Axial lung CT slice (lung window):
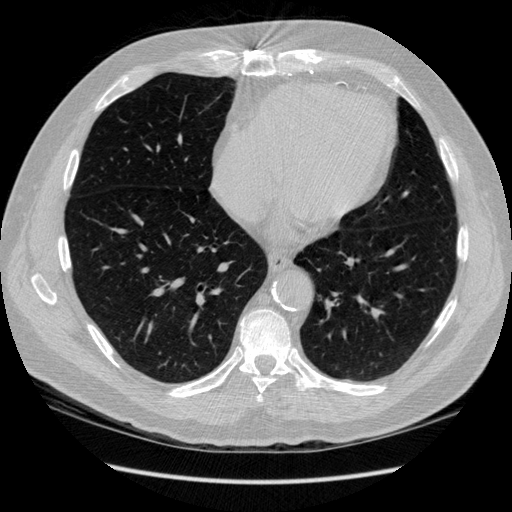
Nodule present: no